Question: I've created a parent div with four divs inside of it. The first div (grey)contains an image, the second (red) is to be below this div with a description. The two other divs are to float right of these two.
This is the closest I can get:

I want the 3rd/4th divs to sit flush up top. I could use a negative top-margin but I would like for it to naturally go up. Also, I cannot rearrange the order of the divs. It is a basic problem/misunderstanding but I can't give a clear enough definition for google.
Here is my html:
'''
<div id="container">
<div class="imgbox"></div>
<div class="pick" id="first"></div>
<div class="pick" id="second"></div>
<div class="pick" id="third"></div>
</div>
'''
And here is the CSS:
'''
#container {
width: 440px;
height: 212px;
border: 1px solid grey;
}
div {
border: 1px solid black;
display: block;
}
.imgbox {
width: 218px;
height: 100px;
float: left;
clear: none;
background-color: grey;
}
.pick {
width: 218px;
height: 100px;
}
.pick#first {
float: left;
clear: left;
background-color: red;
}
.pick#second {
float: left;
background-color: blue;
}
.pick#third {
float: right;
clear: right;
background-color: purple;
}
'''
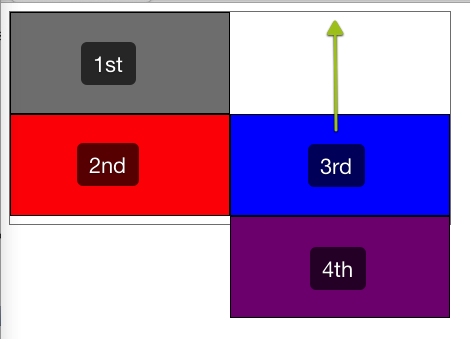
Answer: Simply wrap the two sides in a div with common CSS.
HTML:
'''
<div id="container">
<div class="l">
<div class="imgbox">0</div>
<div class="pick" id="first">1</div>
</div>
<div class="l">
<div class="pick" id="second">2</div>
<div class="pick" id="third">3</div>
</div>
</div>
'''
-
CSS:
'''
#container {
width: 440px;
height: 212px;
border: 1px solid grey;
}
div {
border: 1px solid black;
display: block;
}
.l { width: 218px; float: left; }
.imgbox {
width: 218px;
height: 100px;
background-color: grey;
}
.pick {
width: 218px;
height: 100px;
}
.pick#first {
background-color: red;
}
.pick#second {
background-color: blue;
}
.pick#third {
background-color: purple;
}
'''
<URL>